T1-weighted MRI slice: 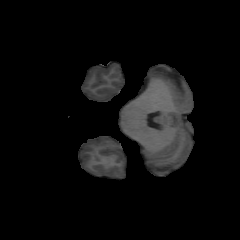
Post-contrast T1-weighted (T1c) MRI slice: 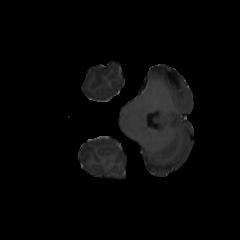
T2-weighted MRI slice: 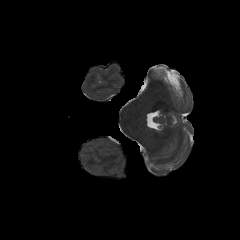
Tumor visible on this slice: no